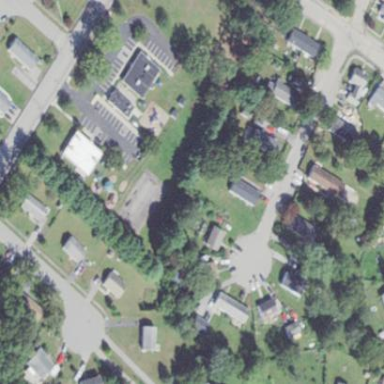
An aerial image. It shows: Kindergarten.